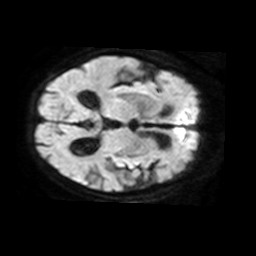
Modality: TRACE
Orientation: axial
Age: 85
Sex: male
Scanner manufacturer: philips
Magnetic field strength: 1.5 T
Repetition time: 4.692 s
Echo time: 0.07716 s